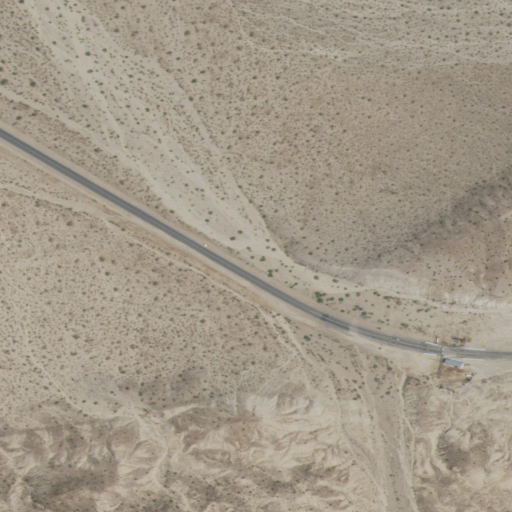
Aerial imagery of valley in California named Christmas Canyon containing shrub and barren land